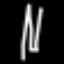
Label: fork